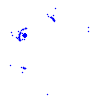
Particle: electron